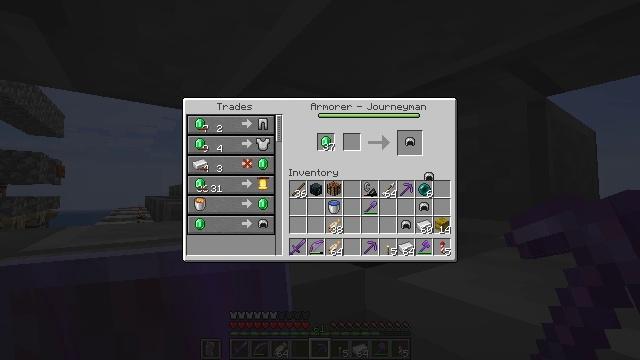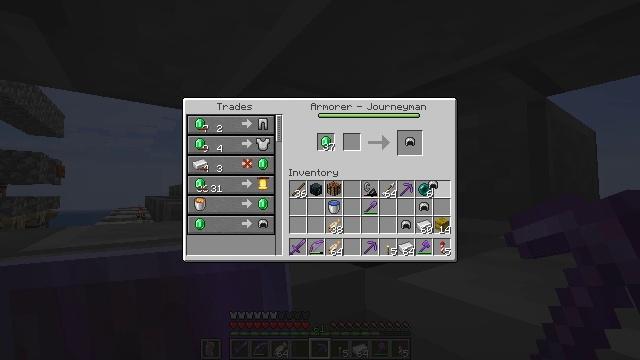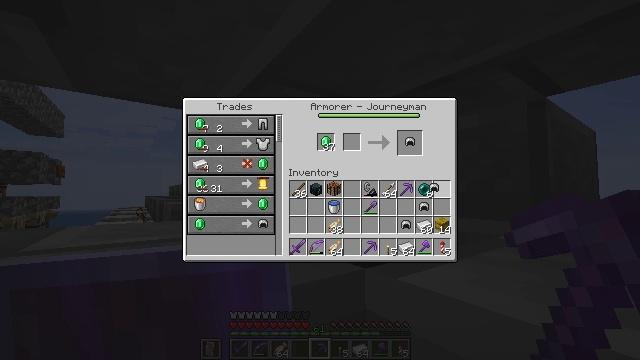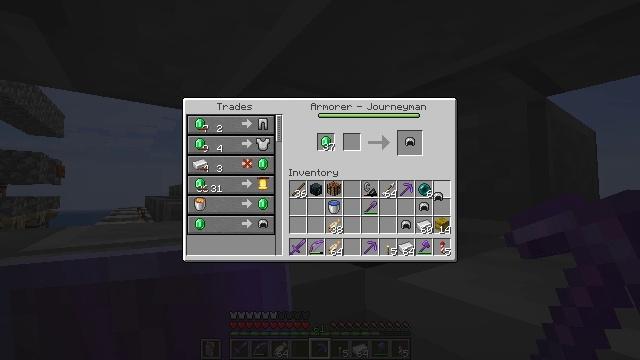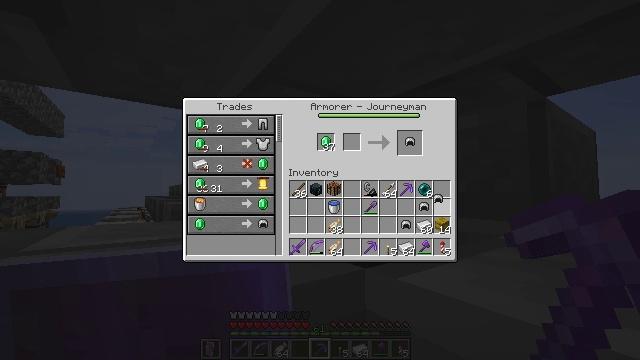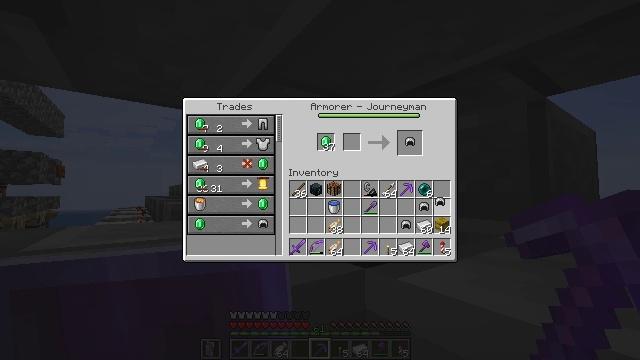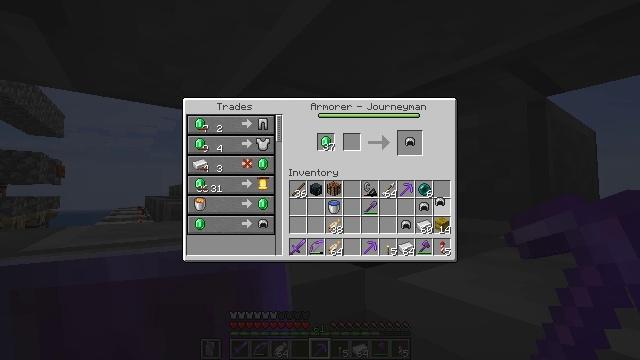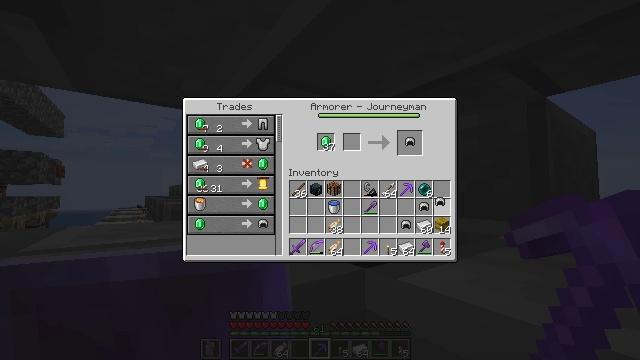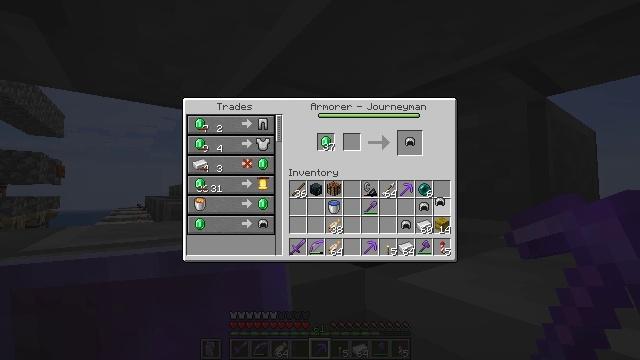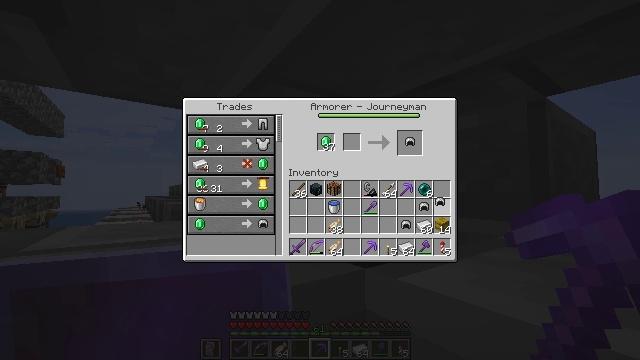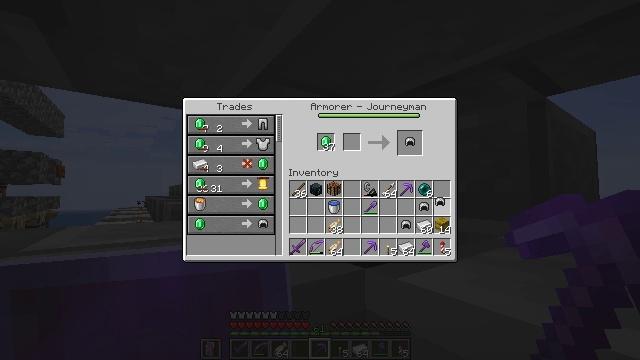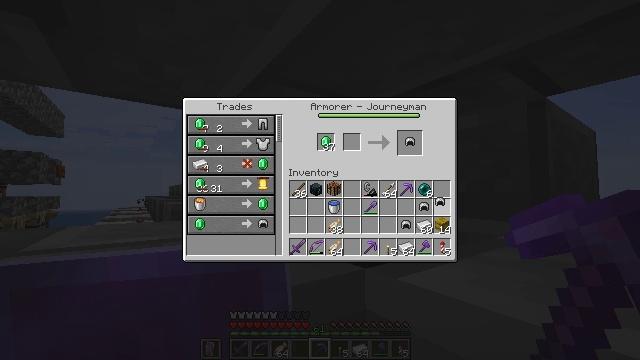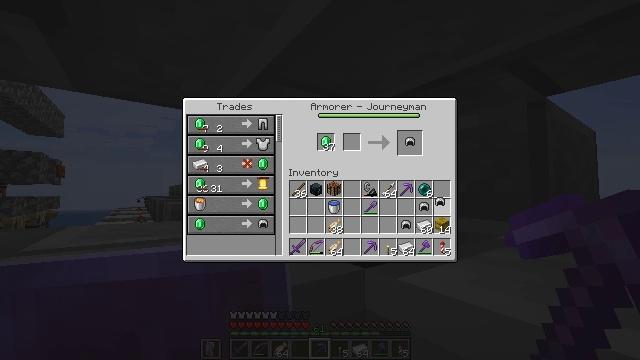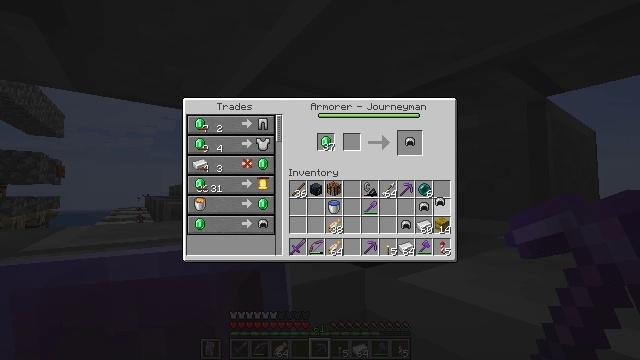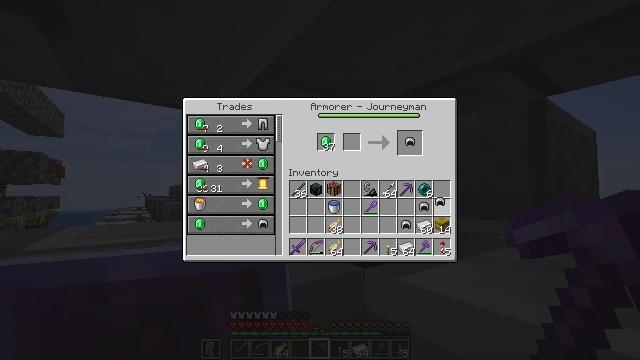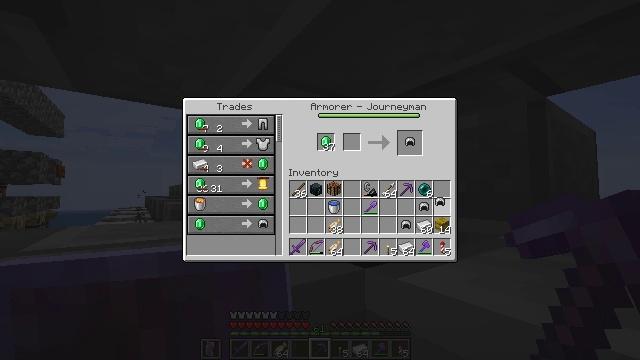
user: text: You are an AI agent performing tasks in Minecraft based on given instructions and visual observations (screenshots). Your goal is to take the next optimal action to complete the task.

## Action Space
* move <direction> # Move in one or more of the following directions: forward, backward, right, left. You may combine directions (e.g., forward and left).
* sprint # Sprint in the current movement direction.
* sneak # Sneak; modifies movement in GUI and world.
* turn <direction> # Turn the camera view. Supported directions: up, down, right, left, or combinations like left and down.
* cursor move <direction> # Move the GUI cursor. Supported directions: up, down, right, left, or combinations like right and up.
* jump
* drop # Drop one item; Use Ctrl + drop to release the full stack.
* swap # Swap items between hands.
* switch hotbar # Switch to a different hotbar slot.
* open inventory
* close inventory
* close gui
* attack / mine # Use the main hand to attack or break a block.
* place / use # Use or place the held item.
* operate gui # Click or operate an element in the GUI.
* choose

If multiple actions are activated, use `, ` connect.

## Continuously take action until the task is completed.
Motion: motion action
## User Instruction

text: Craft a chainmail helmet.
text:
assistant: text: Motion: turn down
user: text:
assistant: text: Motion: no_op
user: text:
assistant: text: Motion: turn down
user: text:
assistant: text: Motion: no_op
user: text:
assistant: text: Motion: no_op
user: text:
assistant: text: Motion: no_op
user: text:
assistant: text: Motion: no_op
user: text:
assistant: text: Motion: no_op
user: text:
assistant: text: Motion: no_op
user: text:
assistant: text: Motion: no_op
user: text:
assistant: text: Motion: no_op
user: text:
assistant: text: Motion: no_op
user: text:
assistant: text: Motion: attack / mine
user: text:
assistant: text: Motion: attack / mine
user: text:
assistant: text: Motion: attack / mine
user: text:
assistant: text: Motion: no_op
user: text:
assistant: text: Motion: no_op
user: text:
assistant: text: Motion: no_op
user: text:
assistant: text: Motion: no_op
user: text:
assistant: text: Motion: no_op
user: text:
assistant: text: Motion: no_op
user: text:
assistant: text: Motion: no_op
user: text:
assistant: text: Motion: no_op
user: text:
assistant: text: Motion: no_op
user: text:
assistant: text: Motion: turn left
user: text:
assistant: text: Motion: no_op
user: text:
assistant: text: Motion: no_op
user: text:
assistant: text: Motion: no_op
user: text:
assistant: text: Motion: no_op
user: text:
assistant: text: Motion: no_op